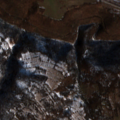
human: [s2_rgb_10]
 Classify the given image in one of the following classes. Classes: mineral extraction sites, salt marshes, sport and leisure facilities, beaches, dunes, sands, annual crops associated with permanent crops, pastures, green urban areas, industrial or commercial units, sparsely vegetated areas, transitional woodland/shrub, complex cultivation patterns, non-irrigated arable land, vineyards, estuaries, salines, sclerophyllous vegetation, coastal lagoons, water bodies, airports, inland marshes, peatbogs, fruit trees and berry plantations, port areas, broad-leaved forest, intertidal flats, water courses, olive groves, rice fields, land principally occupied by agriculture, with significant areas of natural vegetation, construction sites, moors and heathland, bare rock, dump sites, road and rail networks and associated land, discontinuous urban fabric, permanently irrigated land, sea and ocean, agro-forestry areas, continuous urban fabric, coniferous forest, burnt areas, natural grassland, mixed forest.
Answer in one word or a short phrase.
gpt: non-irrigated arable land, pastures, land principally occupied by agriculture, with significant areas of natural vegetation, broad-leaved forest